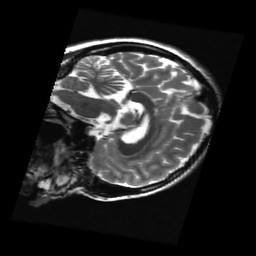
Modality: T2w
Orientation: sagittal
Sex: female
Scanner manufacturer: ge
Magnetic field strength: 3 T
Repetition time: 5 s
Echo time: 0.101 s